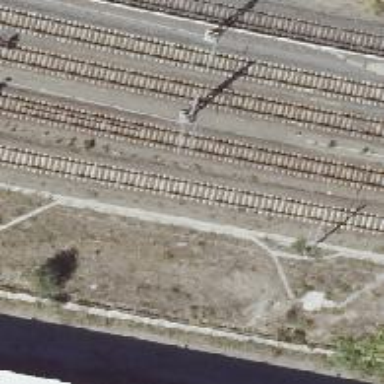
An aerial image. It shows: Milestone along the railway with catenary mast.